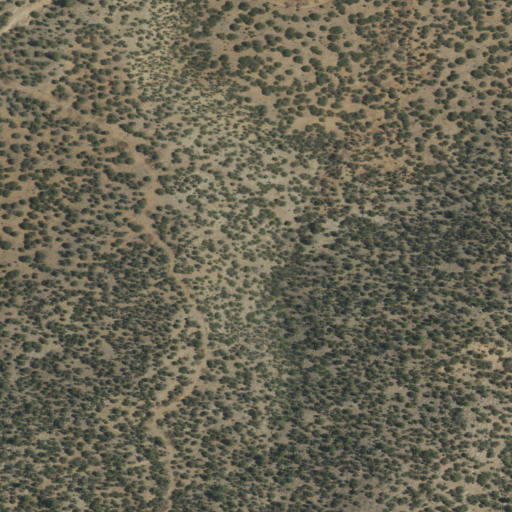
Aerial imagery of gap in New Mexico named Roach Pass containing shrub, evergreen forest, open development, and medium intensity development